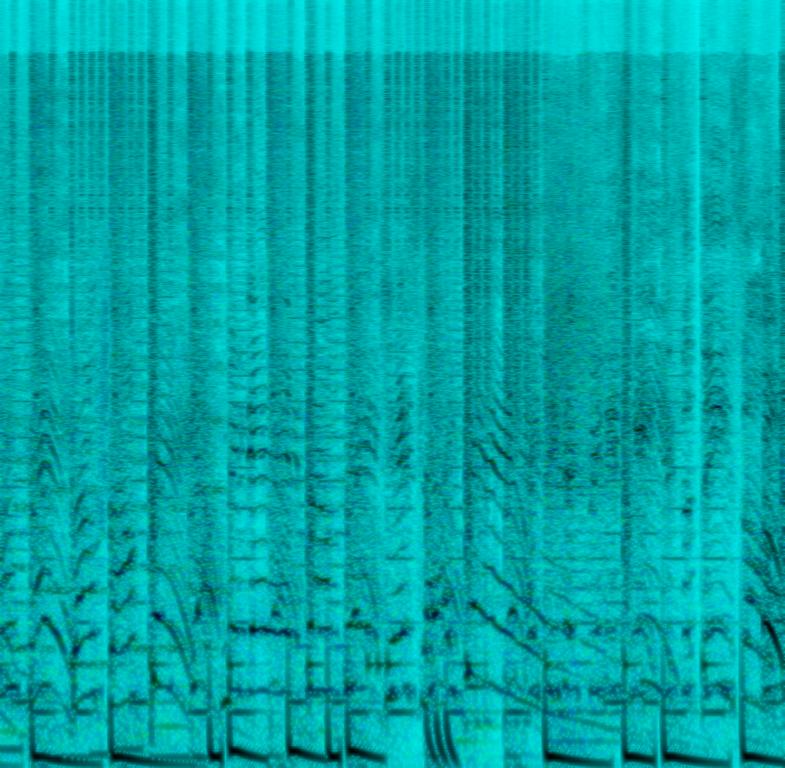
A male vocalist sings this spirited hip-hop. The tempo is fast with synthesiser articulation, digital drum arrangements and vocal backup. The music is a youthful , enthusiastic, bouncy, punchy rhythmic patter with a dance groove. This song is contemporary Hip-Hop/ Rap.